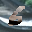
Label: 6